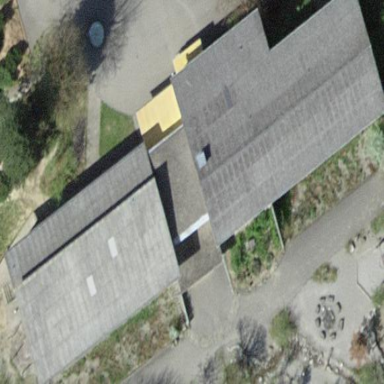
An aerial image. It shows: School building.